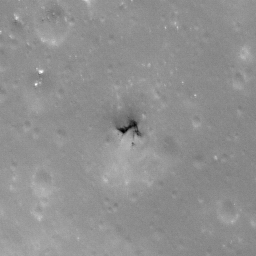
Pit: Copernicus 3
Host crater: Copernicus
Host type: impact_melt
Lunar coordinates: latitude 9.993, longitude 340.715